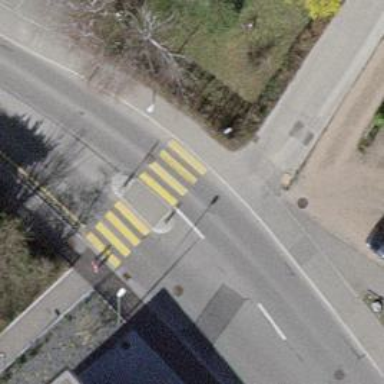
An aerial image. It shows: Uncontrolled zebra crossing with central island.